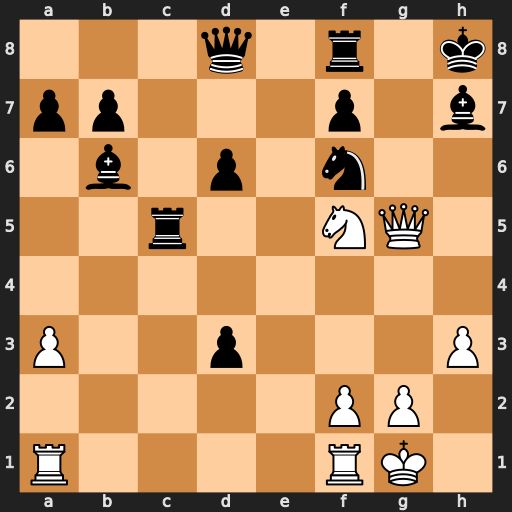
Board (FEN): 3q1r1k/pp3p1b/1b1p1n2/2r2NQ1/8/P2p3P/5PP1/R4RK1
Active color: w
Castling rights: -
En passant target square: -
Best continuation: Qg7#